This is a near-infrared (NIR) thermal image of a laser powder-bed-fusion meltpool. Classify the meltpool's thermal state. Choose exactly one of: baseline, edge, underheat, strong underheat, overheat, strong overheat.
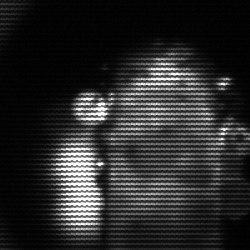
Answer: strong underheat